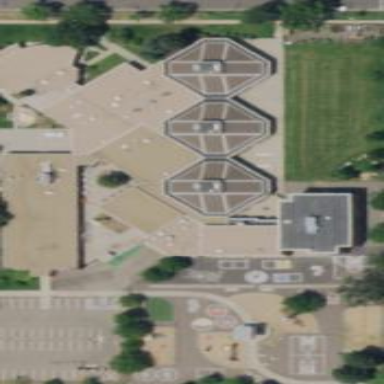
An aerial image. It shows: School building with tan exterior and brown roof.